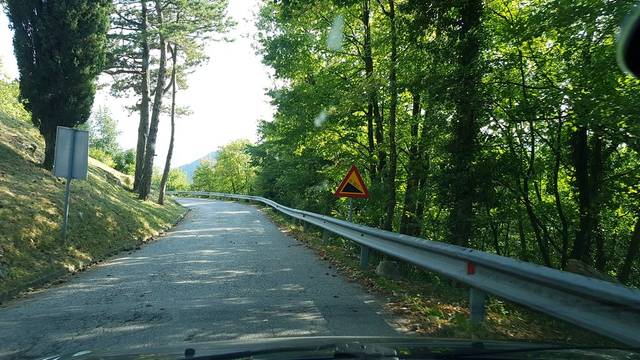
Region: Italy
Coordinates: 46.0, 13.654